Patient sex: M
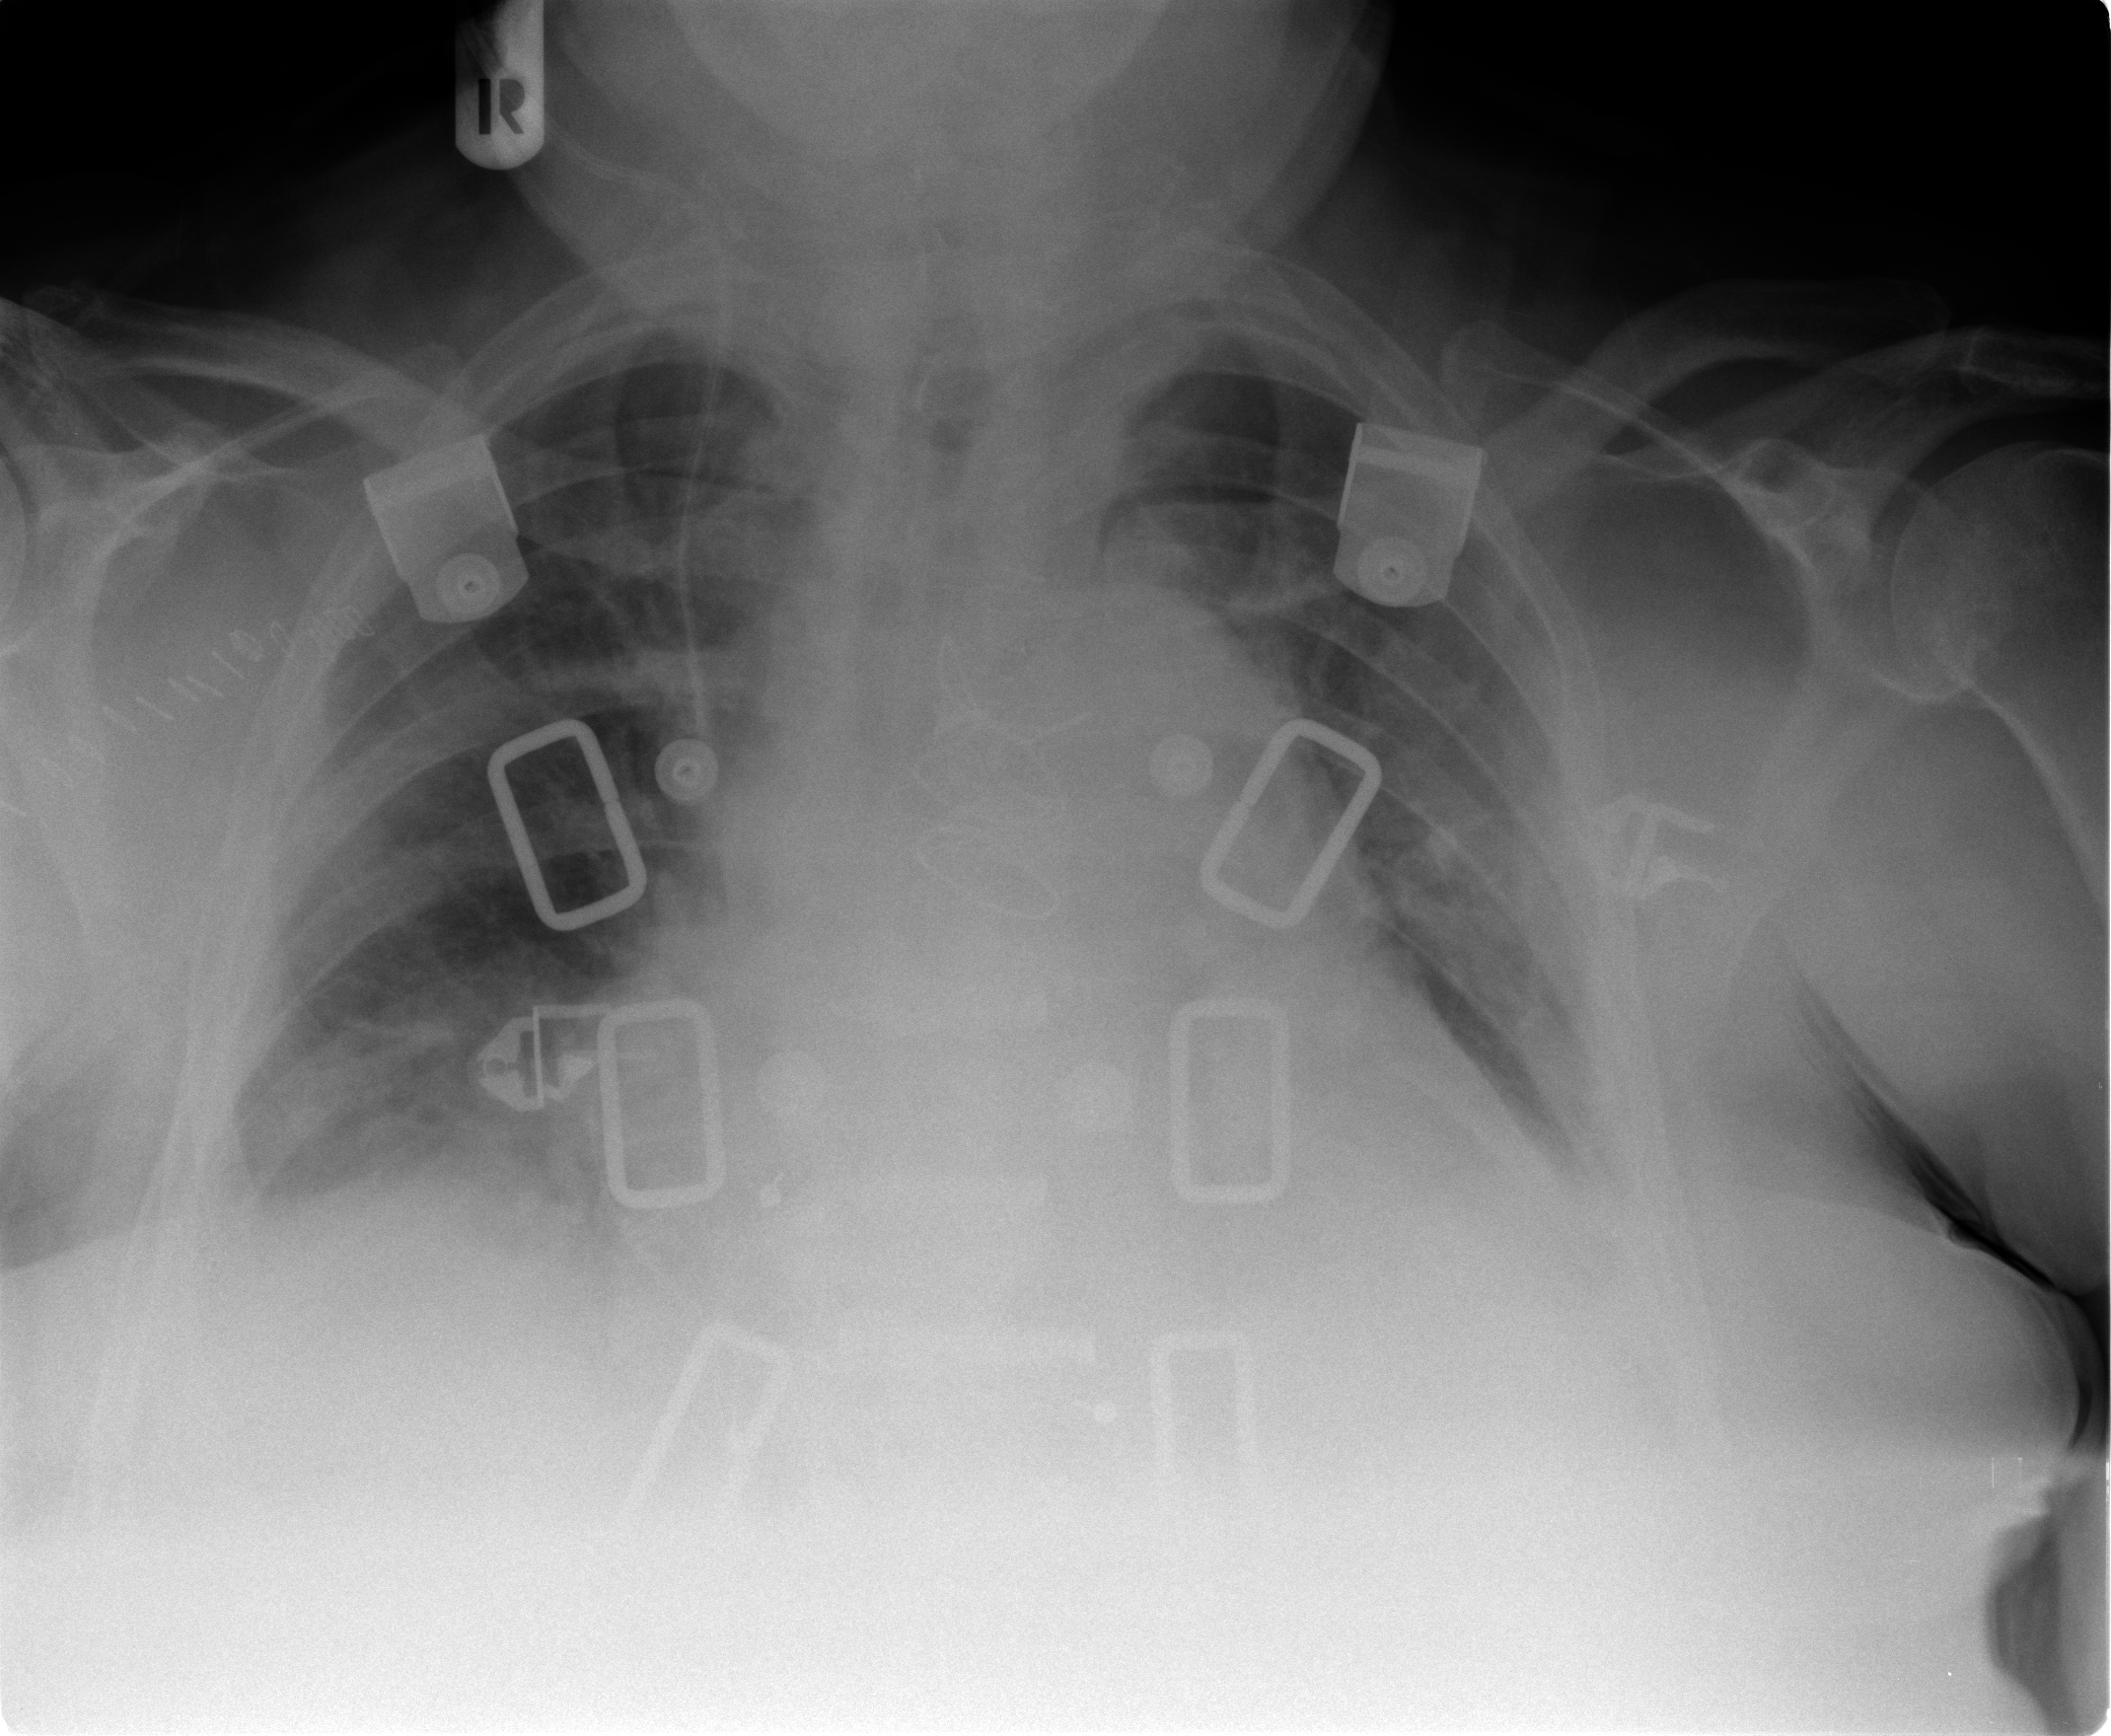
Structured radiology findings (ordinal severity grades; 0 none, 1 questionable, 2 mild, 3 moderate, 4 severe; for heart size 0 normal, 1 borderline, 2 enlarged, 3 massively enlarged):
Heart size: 2
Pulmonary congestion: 2
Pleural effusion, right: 2
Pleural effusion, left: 2
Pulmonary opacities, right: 0
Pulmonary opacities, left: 2
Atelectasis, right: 2
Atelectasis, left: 2